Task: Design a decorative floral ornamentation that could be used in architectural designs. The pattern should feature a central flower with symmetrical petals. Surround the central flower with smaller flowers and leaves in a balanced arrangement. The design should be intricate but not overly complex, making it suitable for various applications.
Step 155:
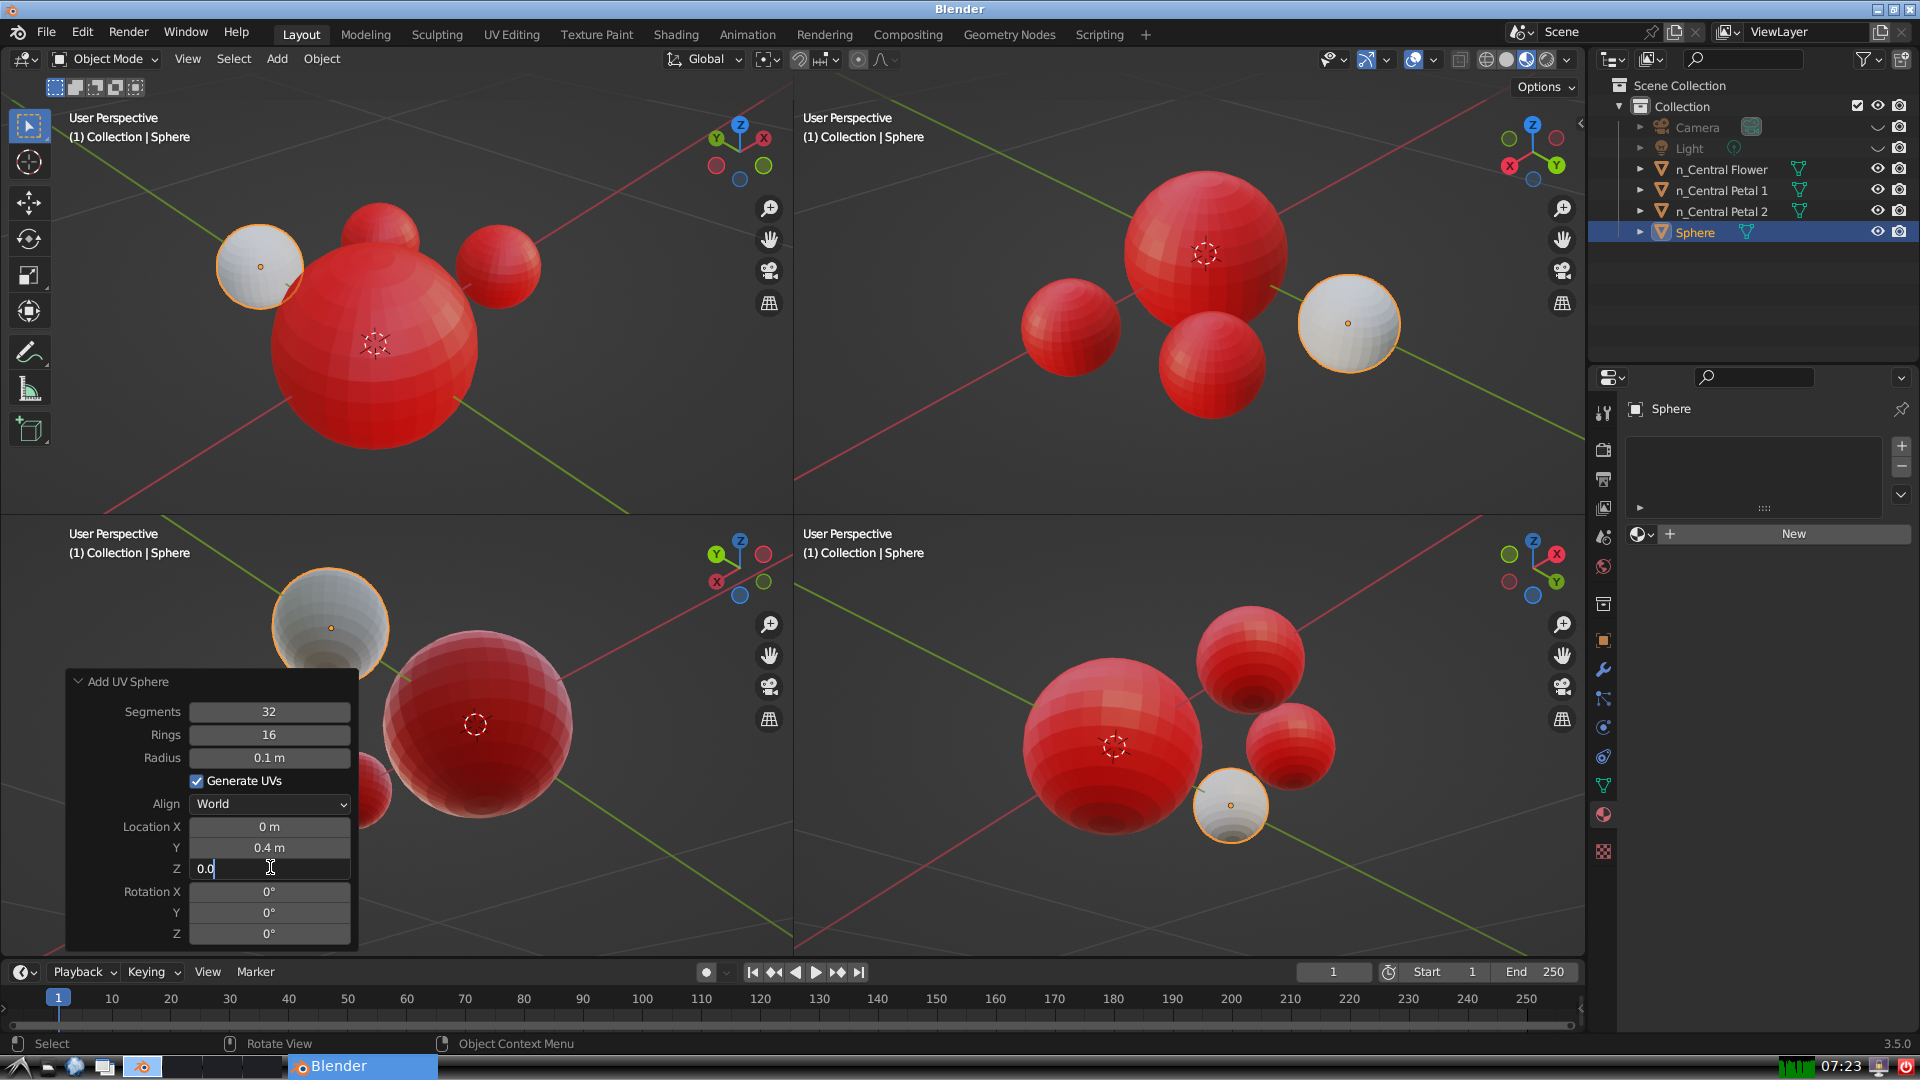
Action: {"key_press": ['Return']}